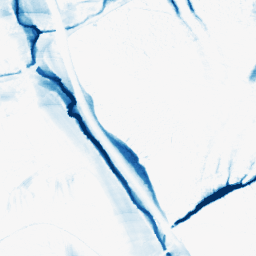
Category: morphological
Decomposition family: morphological_ellipse
Decomposition parameters: operation: closing
width: 10
height: 50
Upsampling method: cubic_catmull_rom
Upsampling parameters: scale: 4
Upsampling scale: 4